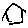
Label: house